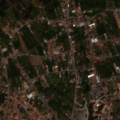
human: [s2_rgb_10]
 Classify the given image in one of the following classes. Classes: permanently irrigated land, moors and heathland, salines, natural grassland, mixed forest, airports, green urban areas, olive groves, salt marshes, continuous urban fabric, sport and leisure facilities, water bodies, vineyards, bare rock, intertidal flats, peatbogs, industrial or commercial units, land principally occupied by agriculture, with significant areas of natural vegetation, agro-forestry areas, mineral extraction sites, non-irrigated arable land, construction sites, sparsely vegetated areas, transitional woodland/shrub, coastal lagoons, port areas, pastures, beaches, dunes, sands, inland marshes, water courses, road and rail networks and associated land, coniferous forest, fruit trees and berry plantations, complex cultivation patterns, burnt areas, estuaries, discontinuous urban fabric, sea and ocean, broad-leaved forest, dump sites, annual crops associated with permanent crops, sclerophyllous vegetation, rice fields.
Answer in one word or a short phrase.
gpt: discontinuous urban fabric, olive groves, complex cultivation patterns, land principally occupied by agriculture, with significant areas of natural vegetation